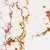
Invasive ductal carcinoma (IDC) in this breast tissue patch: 0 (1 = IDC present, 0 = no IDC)